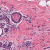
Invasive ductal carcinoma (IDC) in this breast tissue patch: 0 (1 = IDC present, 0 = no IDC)